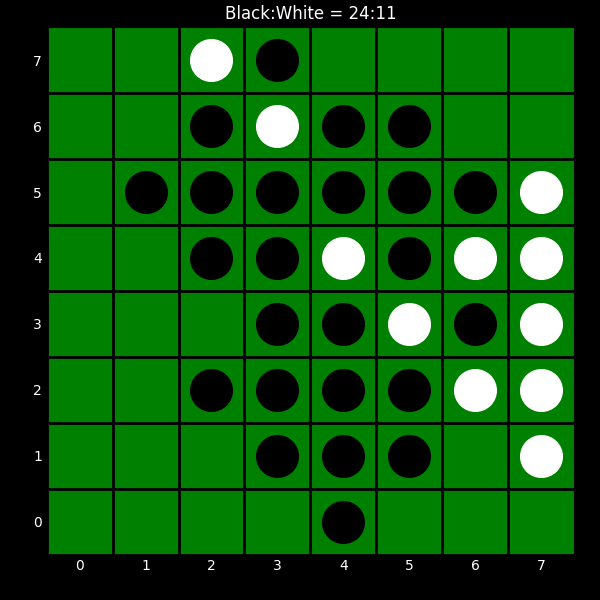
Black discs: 24
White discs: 11